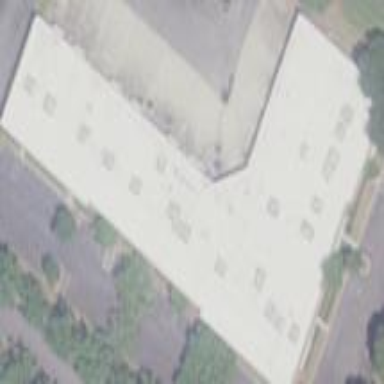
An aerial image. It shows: Commercial building.